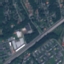
Label: Highway